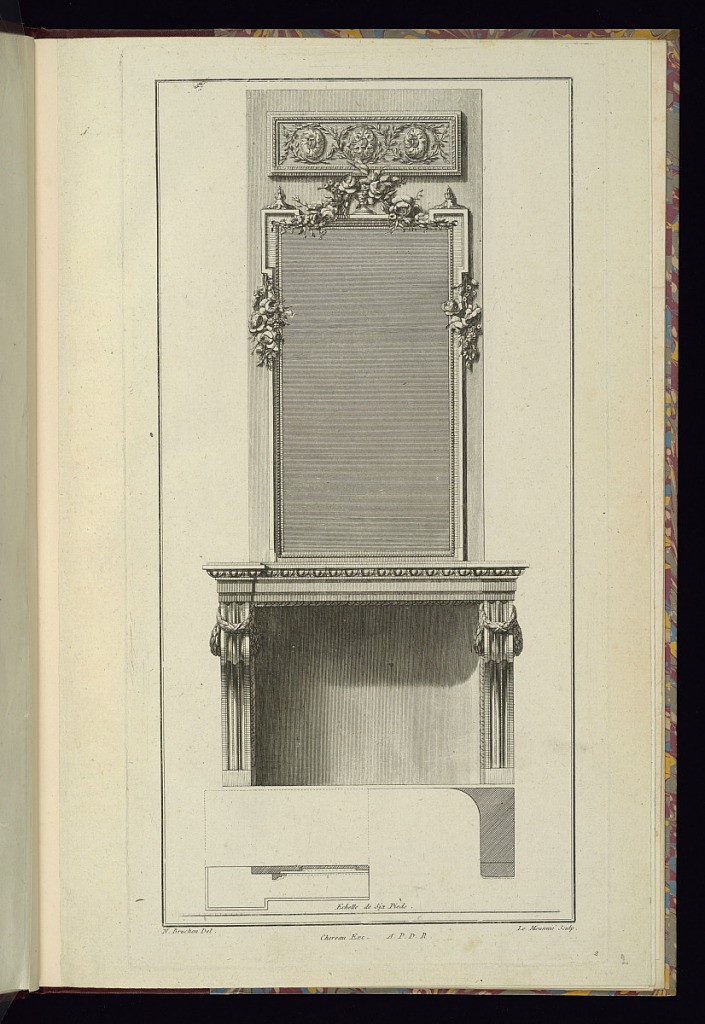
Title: Chimneypiece Design
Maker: N. Bruchon, French, active 18th century
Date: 1775–87
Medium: Etching and engraving on laid paper
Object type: Print
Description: Design for a chimneypiece with an overmantel mirror and panel with neoclassical ornament. The mantel features fluting, laurel leaf festoons and lamb's tooth patterns. The overmantel mirror is framed with a bead course, flowers, and rosettes, with a central vase of flowers on the upper edge. Above, a narrow rectangular panel with a rosette and leaf frieze. Below, two plan details of the chimneypiece, with a scale below. The plate is signed and numbered.